Field crop: maize
Growth stage: 2
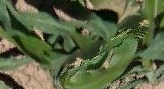
Species: maize